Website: bh-photo
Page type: address-validator
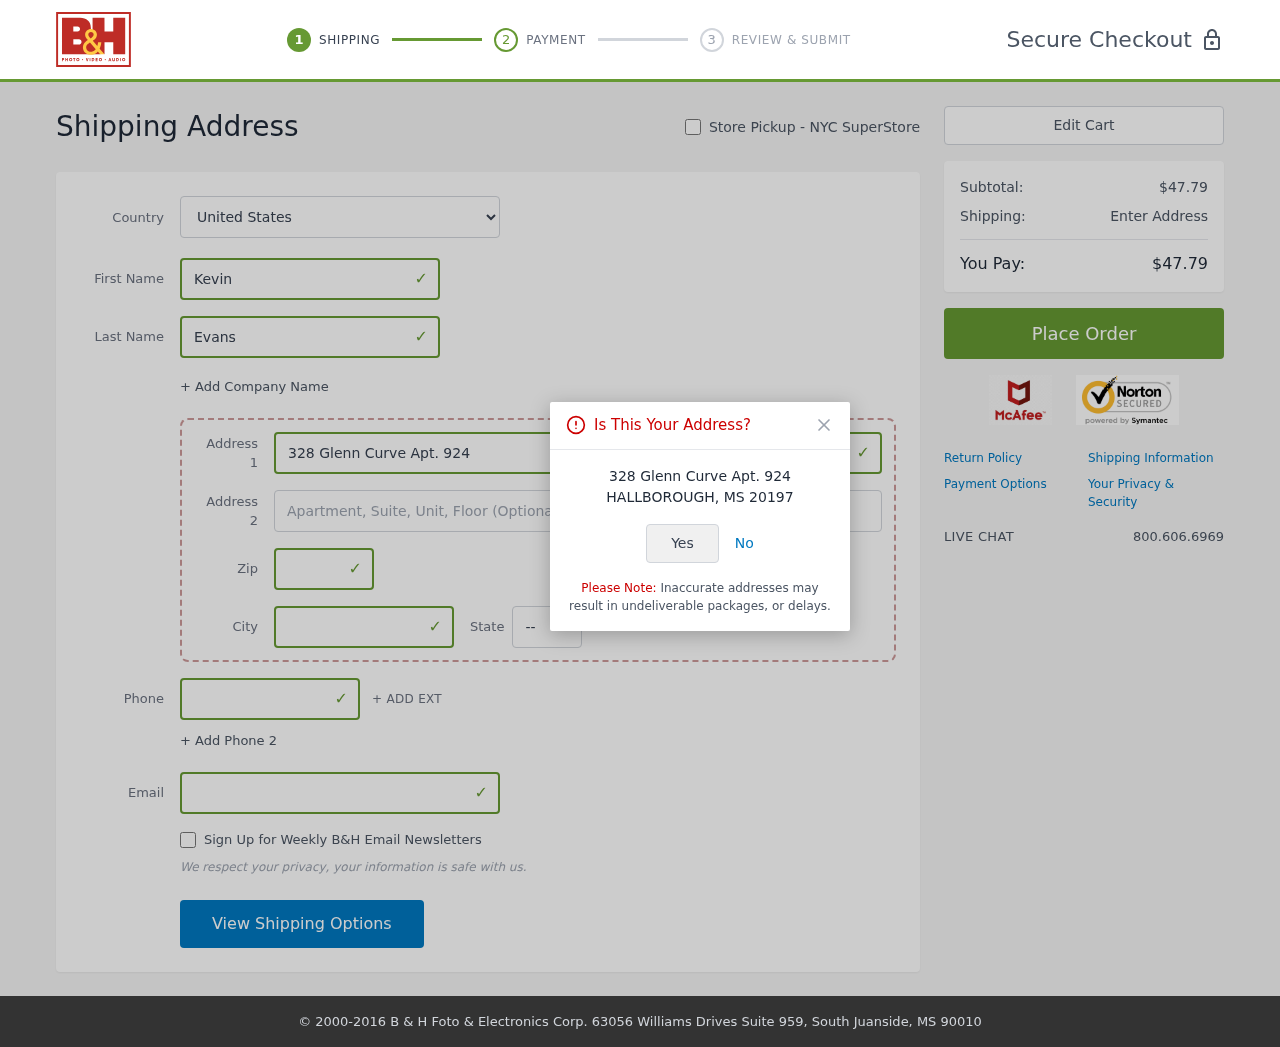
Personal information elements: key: PII_CITY
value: Hallborough
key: PII_COUNTRY
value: United States
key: PII_EMAIL
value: kevin_evans@gmail.com
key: PII_FIRSTNAME
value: Kevin
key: PII_LASTNAME
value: Evans
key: PII_PHONE
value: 7723115722
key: PII_POSTCODE
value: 20197
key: PII_STATE_ABBR
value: MS
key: PII_STREET
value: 328 Glenn Curve Apt. 924
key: PII_CITY_CONFIRM
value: HALLBOROUGH
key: PII_POSTCODE_FULL
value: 20197
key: PII_POSTCODE_NUMERIC
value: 20197
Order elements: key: ORDER_SUBTOTAL
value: $47.79
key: ORDER_TOTAL
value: $47.79